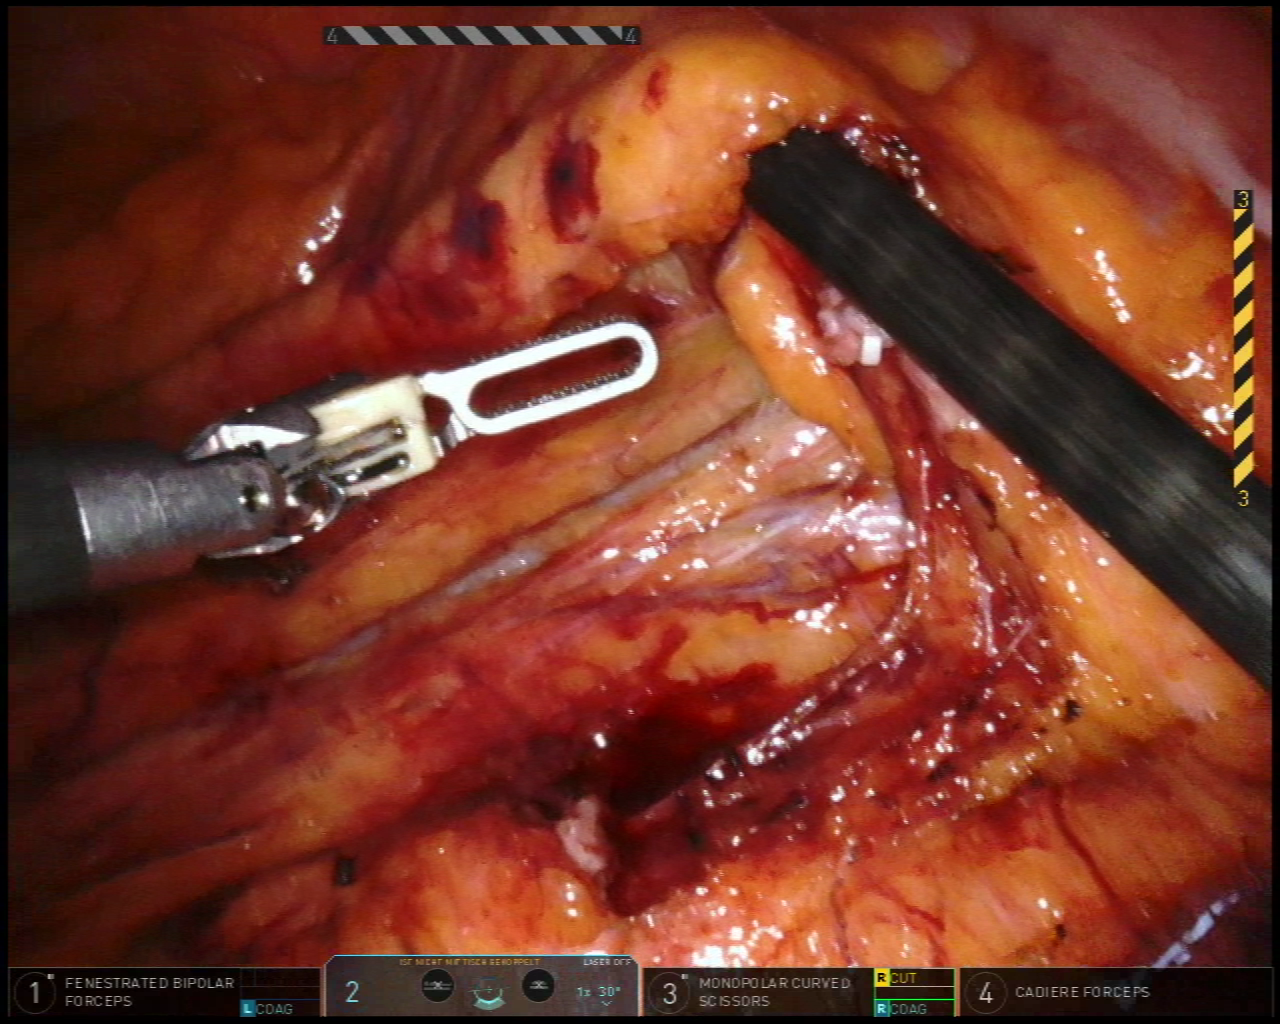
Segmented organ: ureter
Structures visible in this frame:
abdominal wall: yes
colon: yes
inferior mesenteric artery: no
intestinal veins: no
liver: no
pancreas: no
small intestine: no
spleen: no
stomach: no
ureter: yes
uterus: no
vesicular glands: no